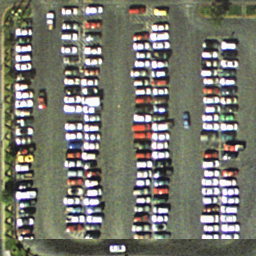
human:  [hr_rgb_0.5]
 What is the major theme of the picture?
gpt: parking lot